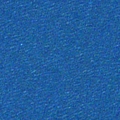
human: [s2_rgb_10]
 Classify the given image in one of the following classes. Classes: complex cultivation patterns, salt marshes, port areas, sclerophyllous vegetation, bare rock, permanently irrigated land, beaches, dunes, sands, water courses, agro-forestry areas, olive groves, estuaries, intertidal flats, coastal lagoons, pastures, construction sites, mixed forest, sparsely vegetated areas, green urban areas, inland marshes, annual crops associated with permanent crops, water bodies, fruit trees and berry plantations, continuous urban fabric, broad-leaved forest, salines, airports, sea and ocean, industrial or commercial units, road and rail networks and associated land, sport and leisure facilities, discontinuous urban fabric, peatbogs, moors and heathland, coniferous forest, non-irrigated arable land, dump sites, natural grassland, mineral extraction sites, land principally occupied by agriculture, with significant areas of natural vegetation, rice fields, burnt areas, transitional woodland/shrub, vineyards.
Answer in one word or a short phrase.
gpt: sea and ocean